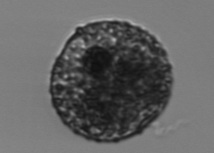
Label: Vicicitus_globosus